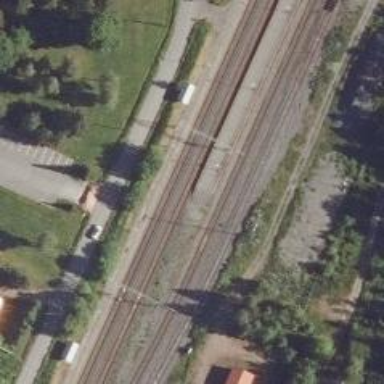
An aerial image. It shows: Platform edge at railway station.